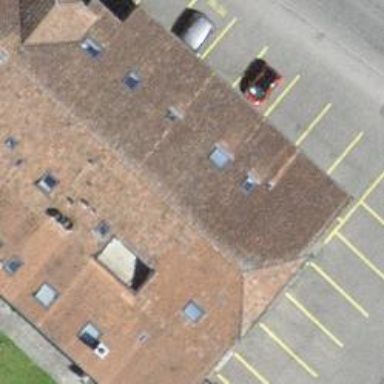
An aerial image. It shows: Restaurant.